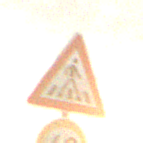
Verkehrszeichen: FussgaengerueberwegLinks
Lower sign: Geschwindigkeit60
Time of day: SunriseSunset
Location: Outdoor (Nature)
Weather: PartlyCloudy
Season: NotSpecified
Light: Natural